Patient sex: F
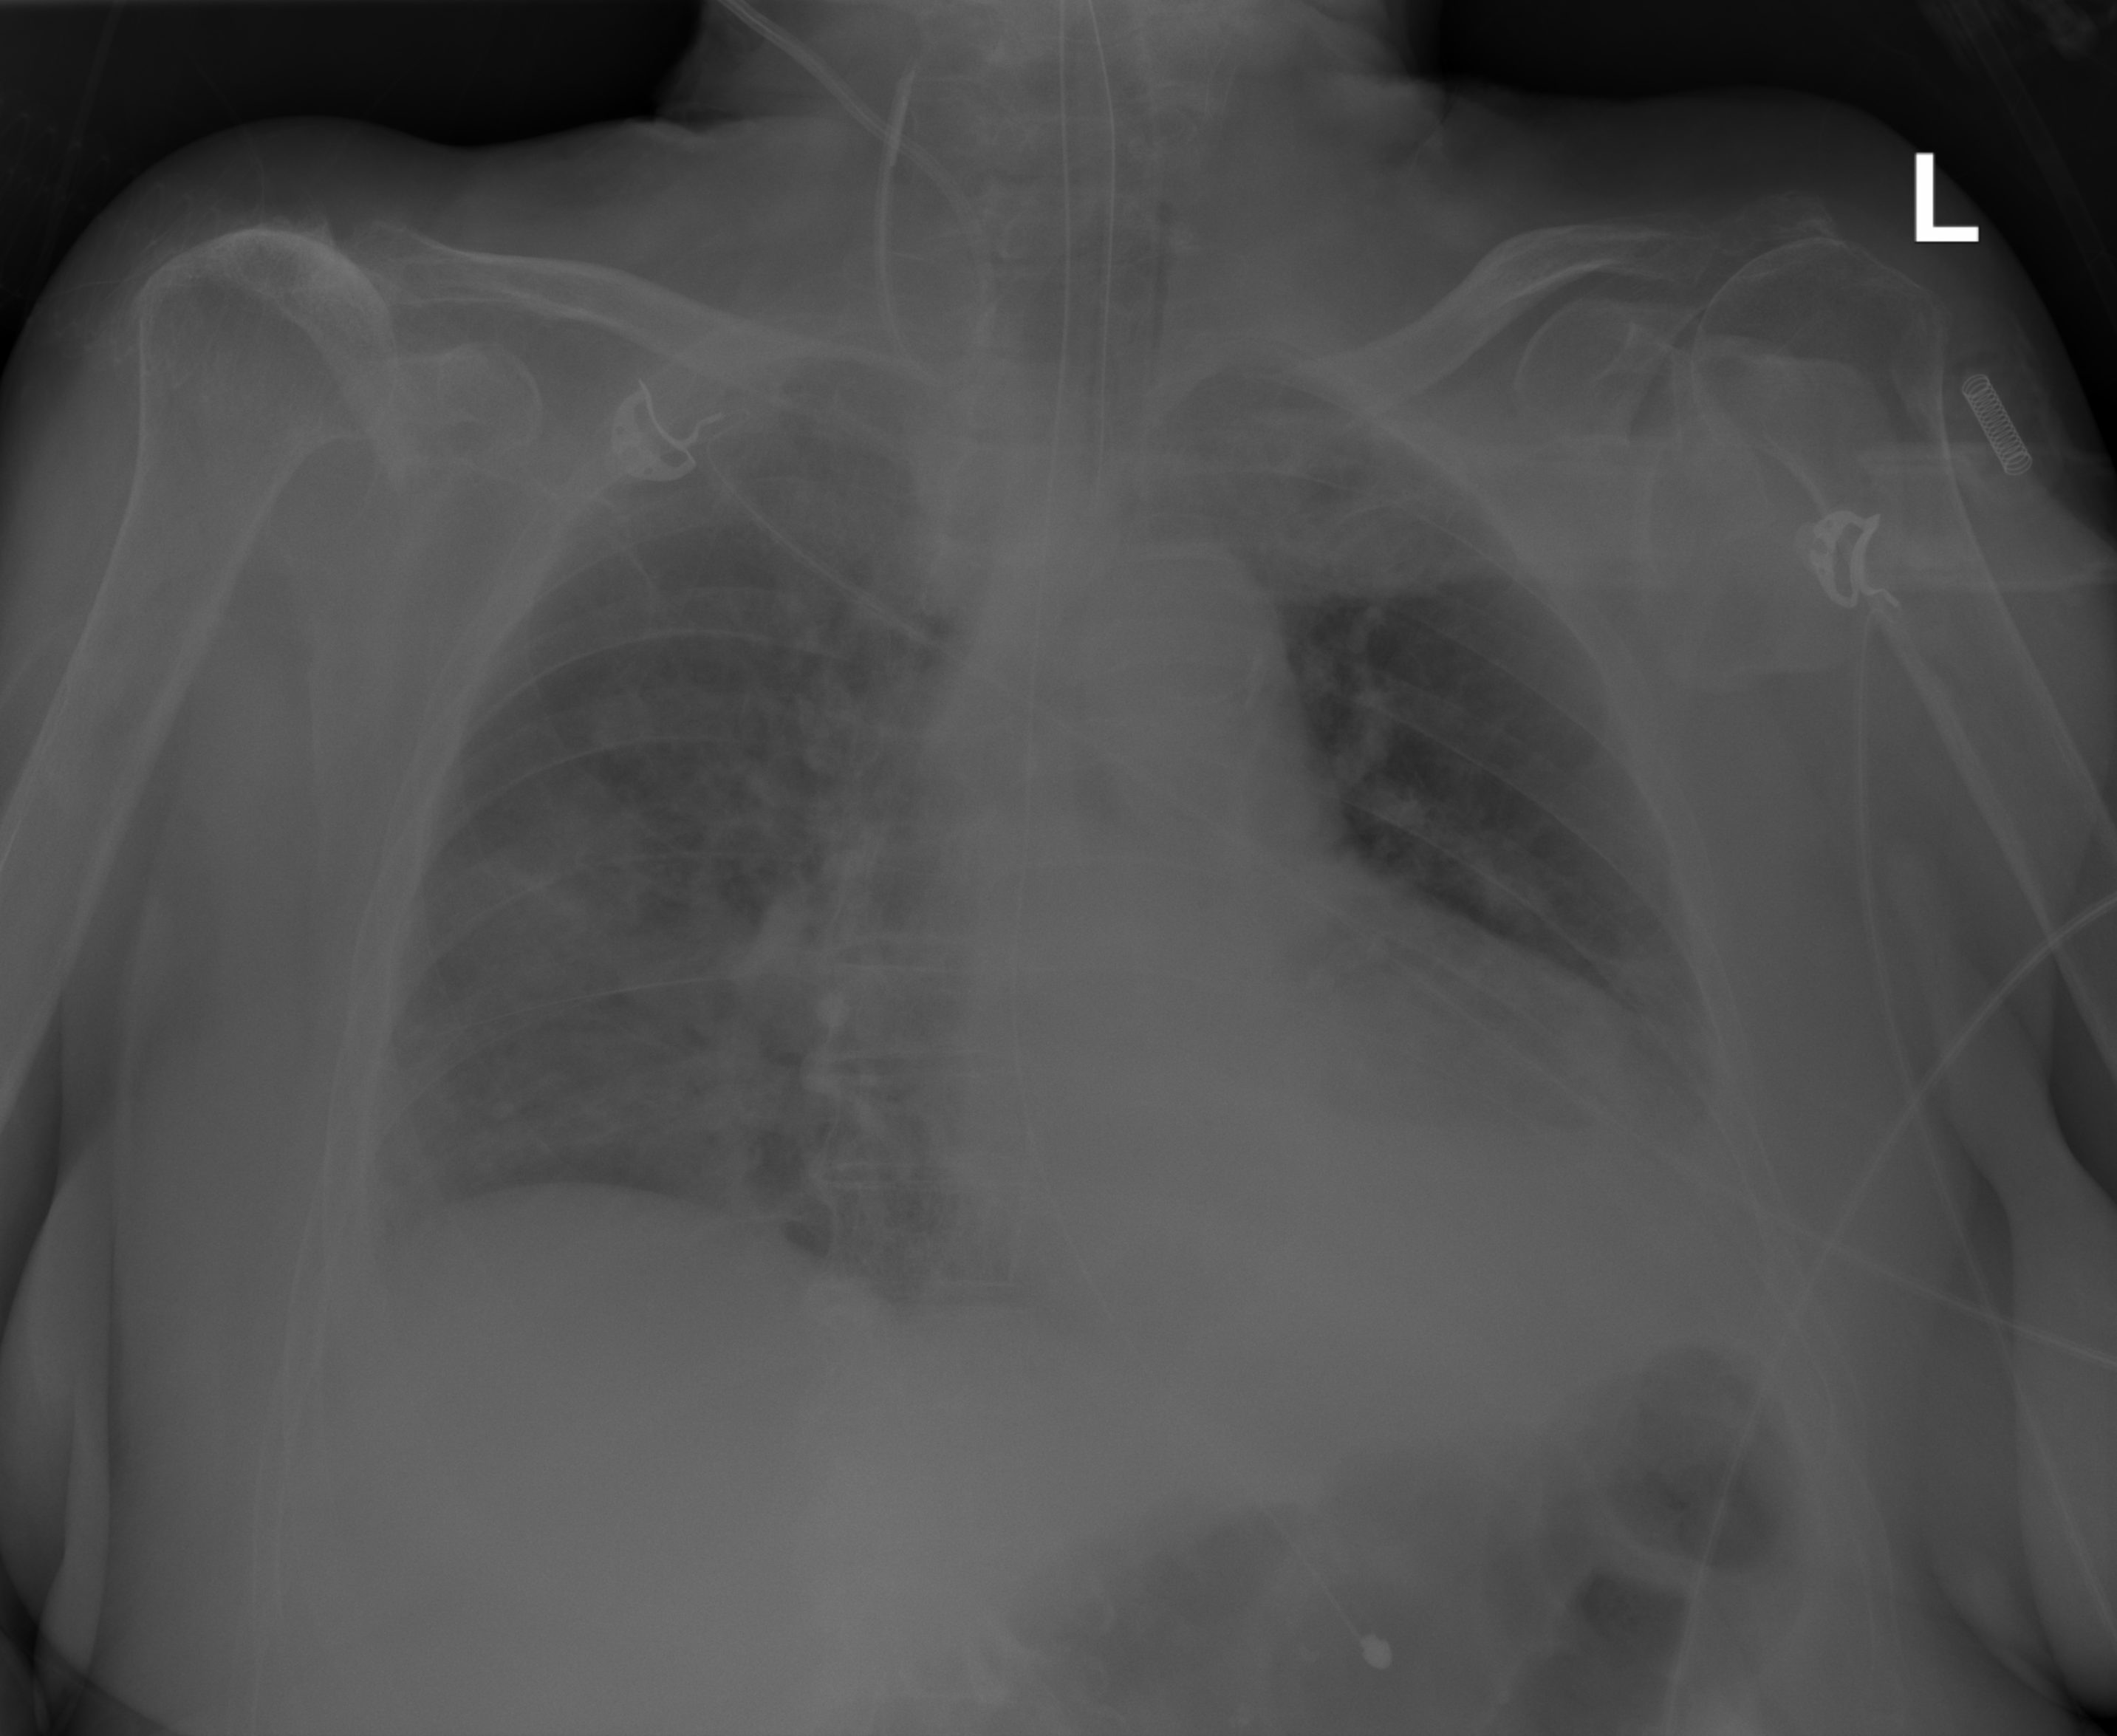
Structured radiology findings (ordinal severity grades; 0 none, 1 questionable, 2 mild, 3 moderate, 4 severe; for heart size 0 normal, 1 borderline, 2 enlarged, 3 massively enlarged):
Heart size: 0
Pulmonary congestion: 0
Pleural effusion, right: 2
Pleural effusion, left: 2
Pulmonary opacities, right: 3
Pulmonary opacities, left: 0
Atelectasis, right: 0
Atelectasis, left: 2